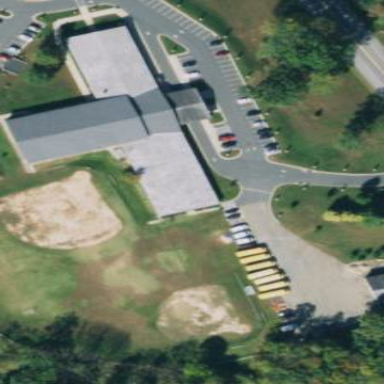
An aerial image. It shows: School facility within area designated for education.